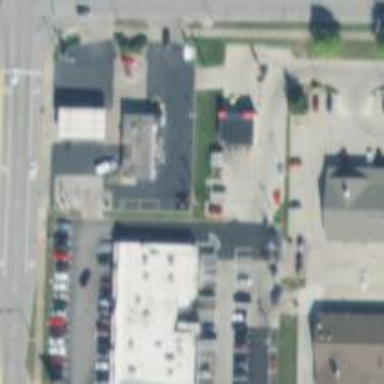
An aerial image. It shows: Convenience shop.